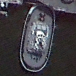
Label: civil